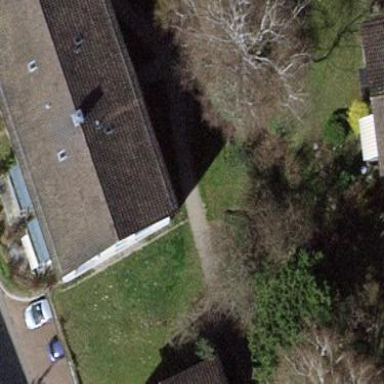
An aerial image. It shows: Building with gabled roof.